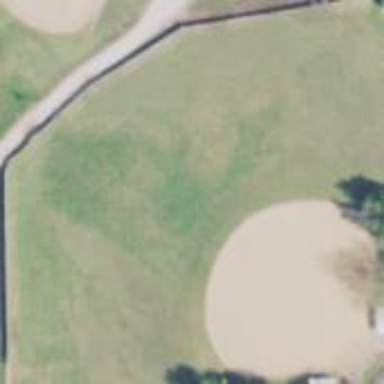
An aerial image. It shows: Baseball pitch for leisure land.